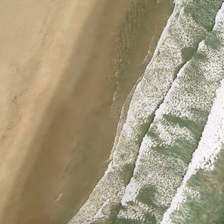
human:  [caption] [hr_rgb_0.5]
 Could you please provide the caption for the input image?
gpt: a piece of green ocean is near yellow beach .

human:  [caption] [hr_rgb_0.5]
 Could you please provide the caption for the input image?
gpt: a piece of green ocean is near yellow beach .

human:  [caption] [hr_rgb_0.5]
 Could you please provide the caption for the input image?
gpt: a piece of green ocean is near yellow beach .

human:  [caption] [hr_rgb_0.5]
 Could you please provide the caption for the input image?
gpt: a piece of green ocean is near yellow beach .

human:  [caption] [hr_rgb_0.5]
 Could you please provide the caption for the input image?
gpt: a piece of green ocean is near yellow beach .